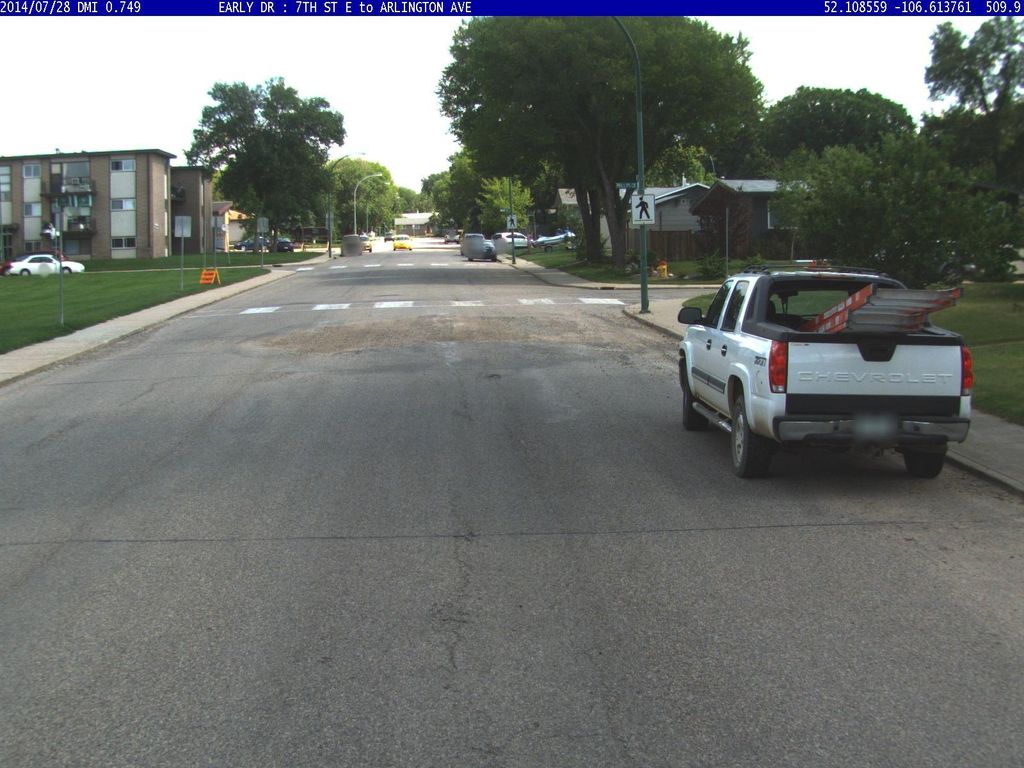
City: saskatoon